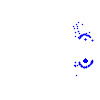
Particle: electron